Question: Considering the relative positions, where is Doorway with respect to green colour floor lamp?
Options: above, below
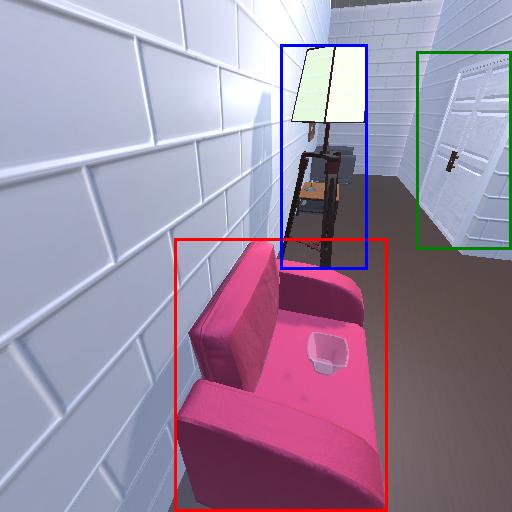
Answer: above